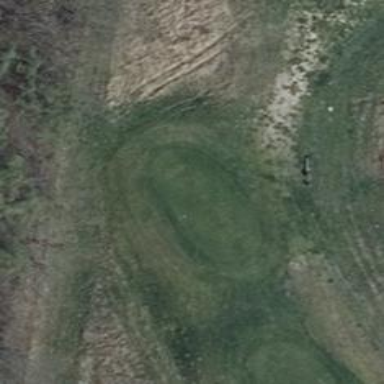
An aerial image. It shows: Golf tee.